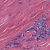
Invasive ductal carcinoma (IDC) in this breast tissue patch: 1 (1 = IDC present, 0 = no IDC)